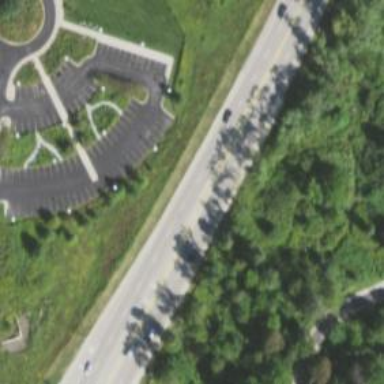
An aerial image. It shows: Secondary road with asphalt surface and separate sidewalk.